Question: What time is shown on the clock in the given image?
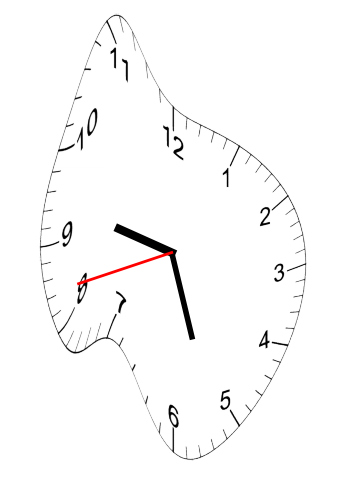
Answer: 09:26:42